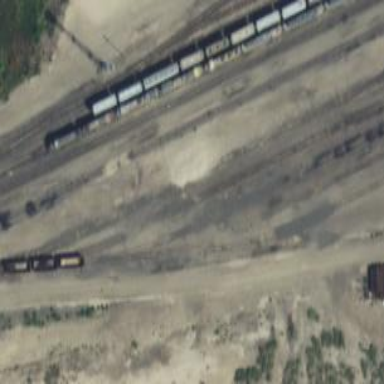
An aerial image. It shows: Railway yard.